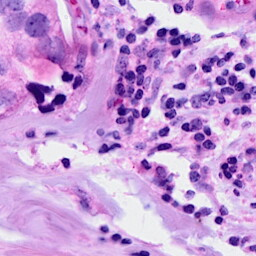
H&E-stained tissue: Breast